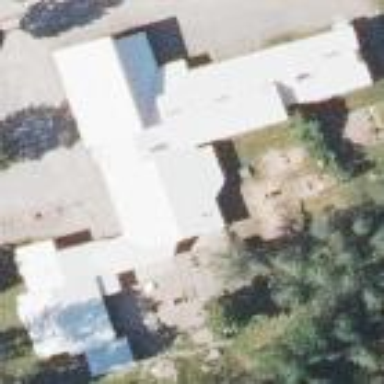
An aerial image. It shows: Public building.